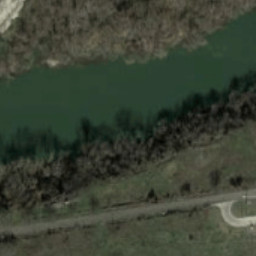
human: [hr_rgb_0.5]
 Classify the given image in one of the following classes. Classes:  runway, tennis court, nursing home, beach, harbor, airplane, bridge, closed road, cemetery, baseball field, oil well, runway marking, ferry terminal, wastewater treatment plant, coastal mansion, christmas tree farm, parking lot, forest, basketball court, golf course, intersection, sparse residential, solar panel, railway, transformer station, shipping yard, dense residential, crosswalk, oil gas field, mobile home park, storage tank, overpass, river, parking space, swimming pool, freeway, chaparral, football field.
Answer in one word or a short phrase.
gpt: river